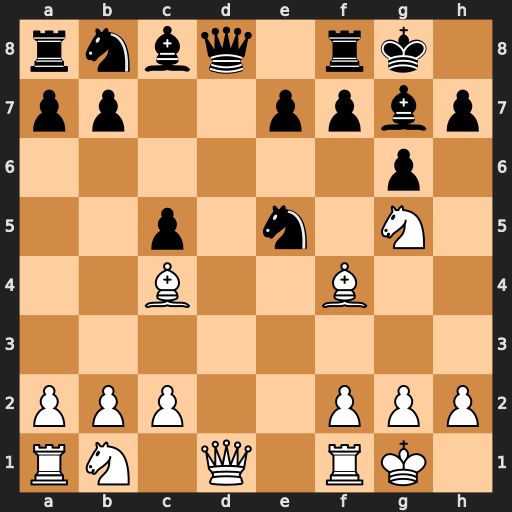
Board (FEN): rnbq1rk1/pp2ppbp/6p1/2p1n1N1/2B2B2/8/PPP2PPP/RN1Q1RK1
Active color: w
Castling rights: -
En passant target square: -
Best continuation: Qxd8 Rxd8 Bxe5 Bxe5 Nxf7